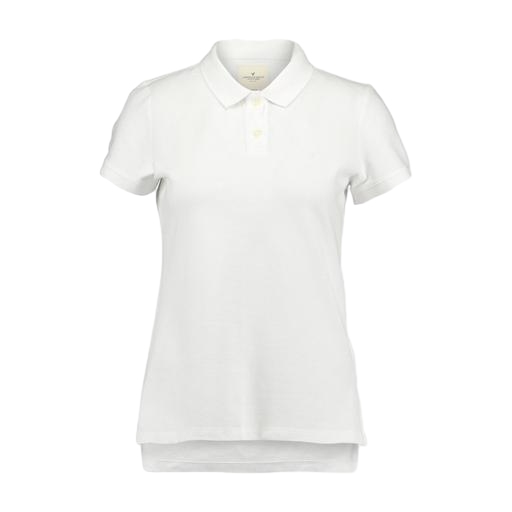
skinny-fit polo shirt, skinny-fit stretch polo shirt, white shoreline pique polo shirt, white background